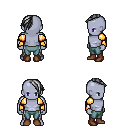
a pixel art fantasy rpg character, male body template, dark elf, purple skin, gold arm armor, teal pants, gray long mohawk hairstyle, brown shoes, four views (front, back, left, right), 2x2 character sprite sheet, small pixel art, hard edges, no anti-aliasing